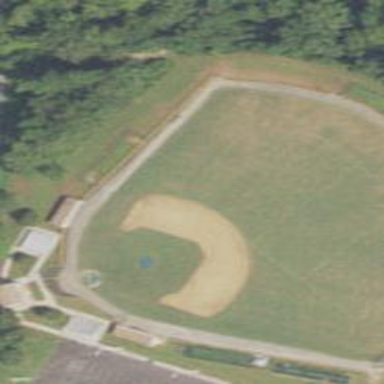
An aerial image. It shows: Baseball pitch for leisure land activities.